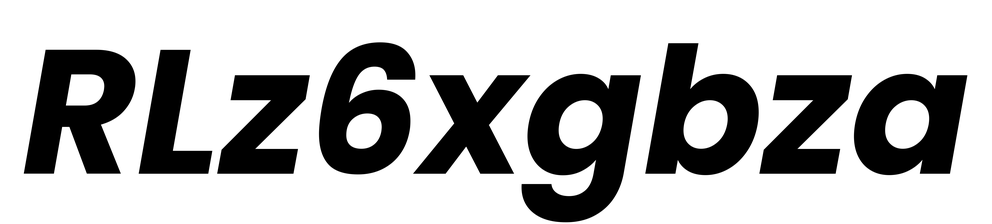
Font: Poppins-BoldItalic